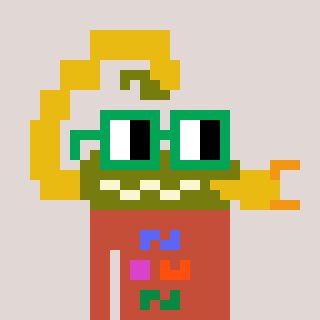
a pixel art character with square green glasses, a scorpion-shaped head and a rust-colored body on a warm background